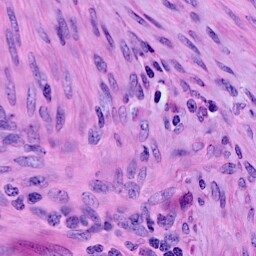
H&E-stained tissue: Cervix